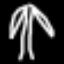
Label: palm tree